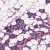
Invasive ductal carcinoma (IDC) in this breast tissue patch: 0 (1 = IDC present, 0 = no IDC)